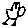
Label: bird